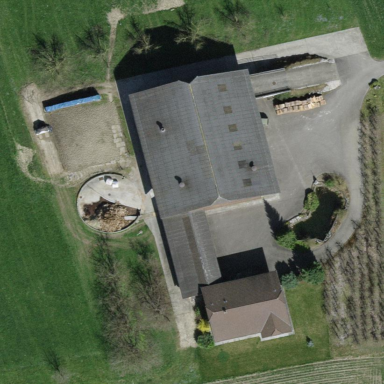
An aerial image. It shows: Farmyard area.